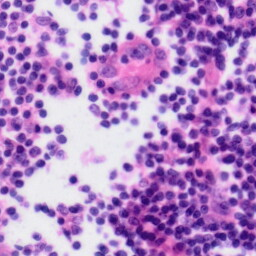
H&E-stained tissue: Tonsil